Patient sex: M
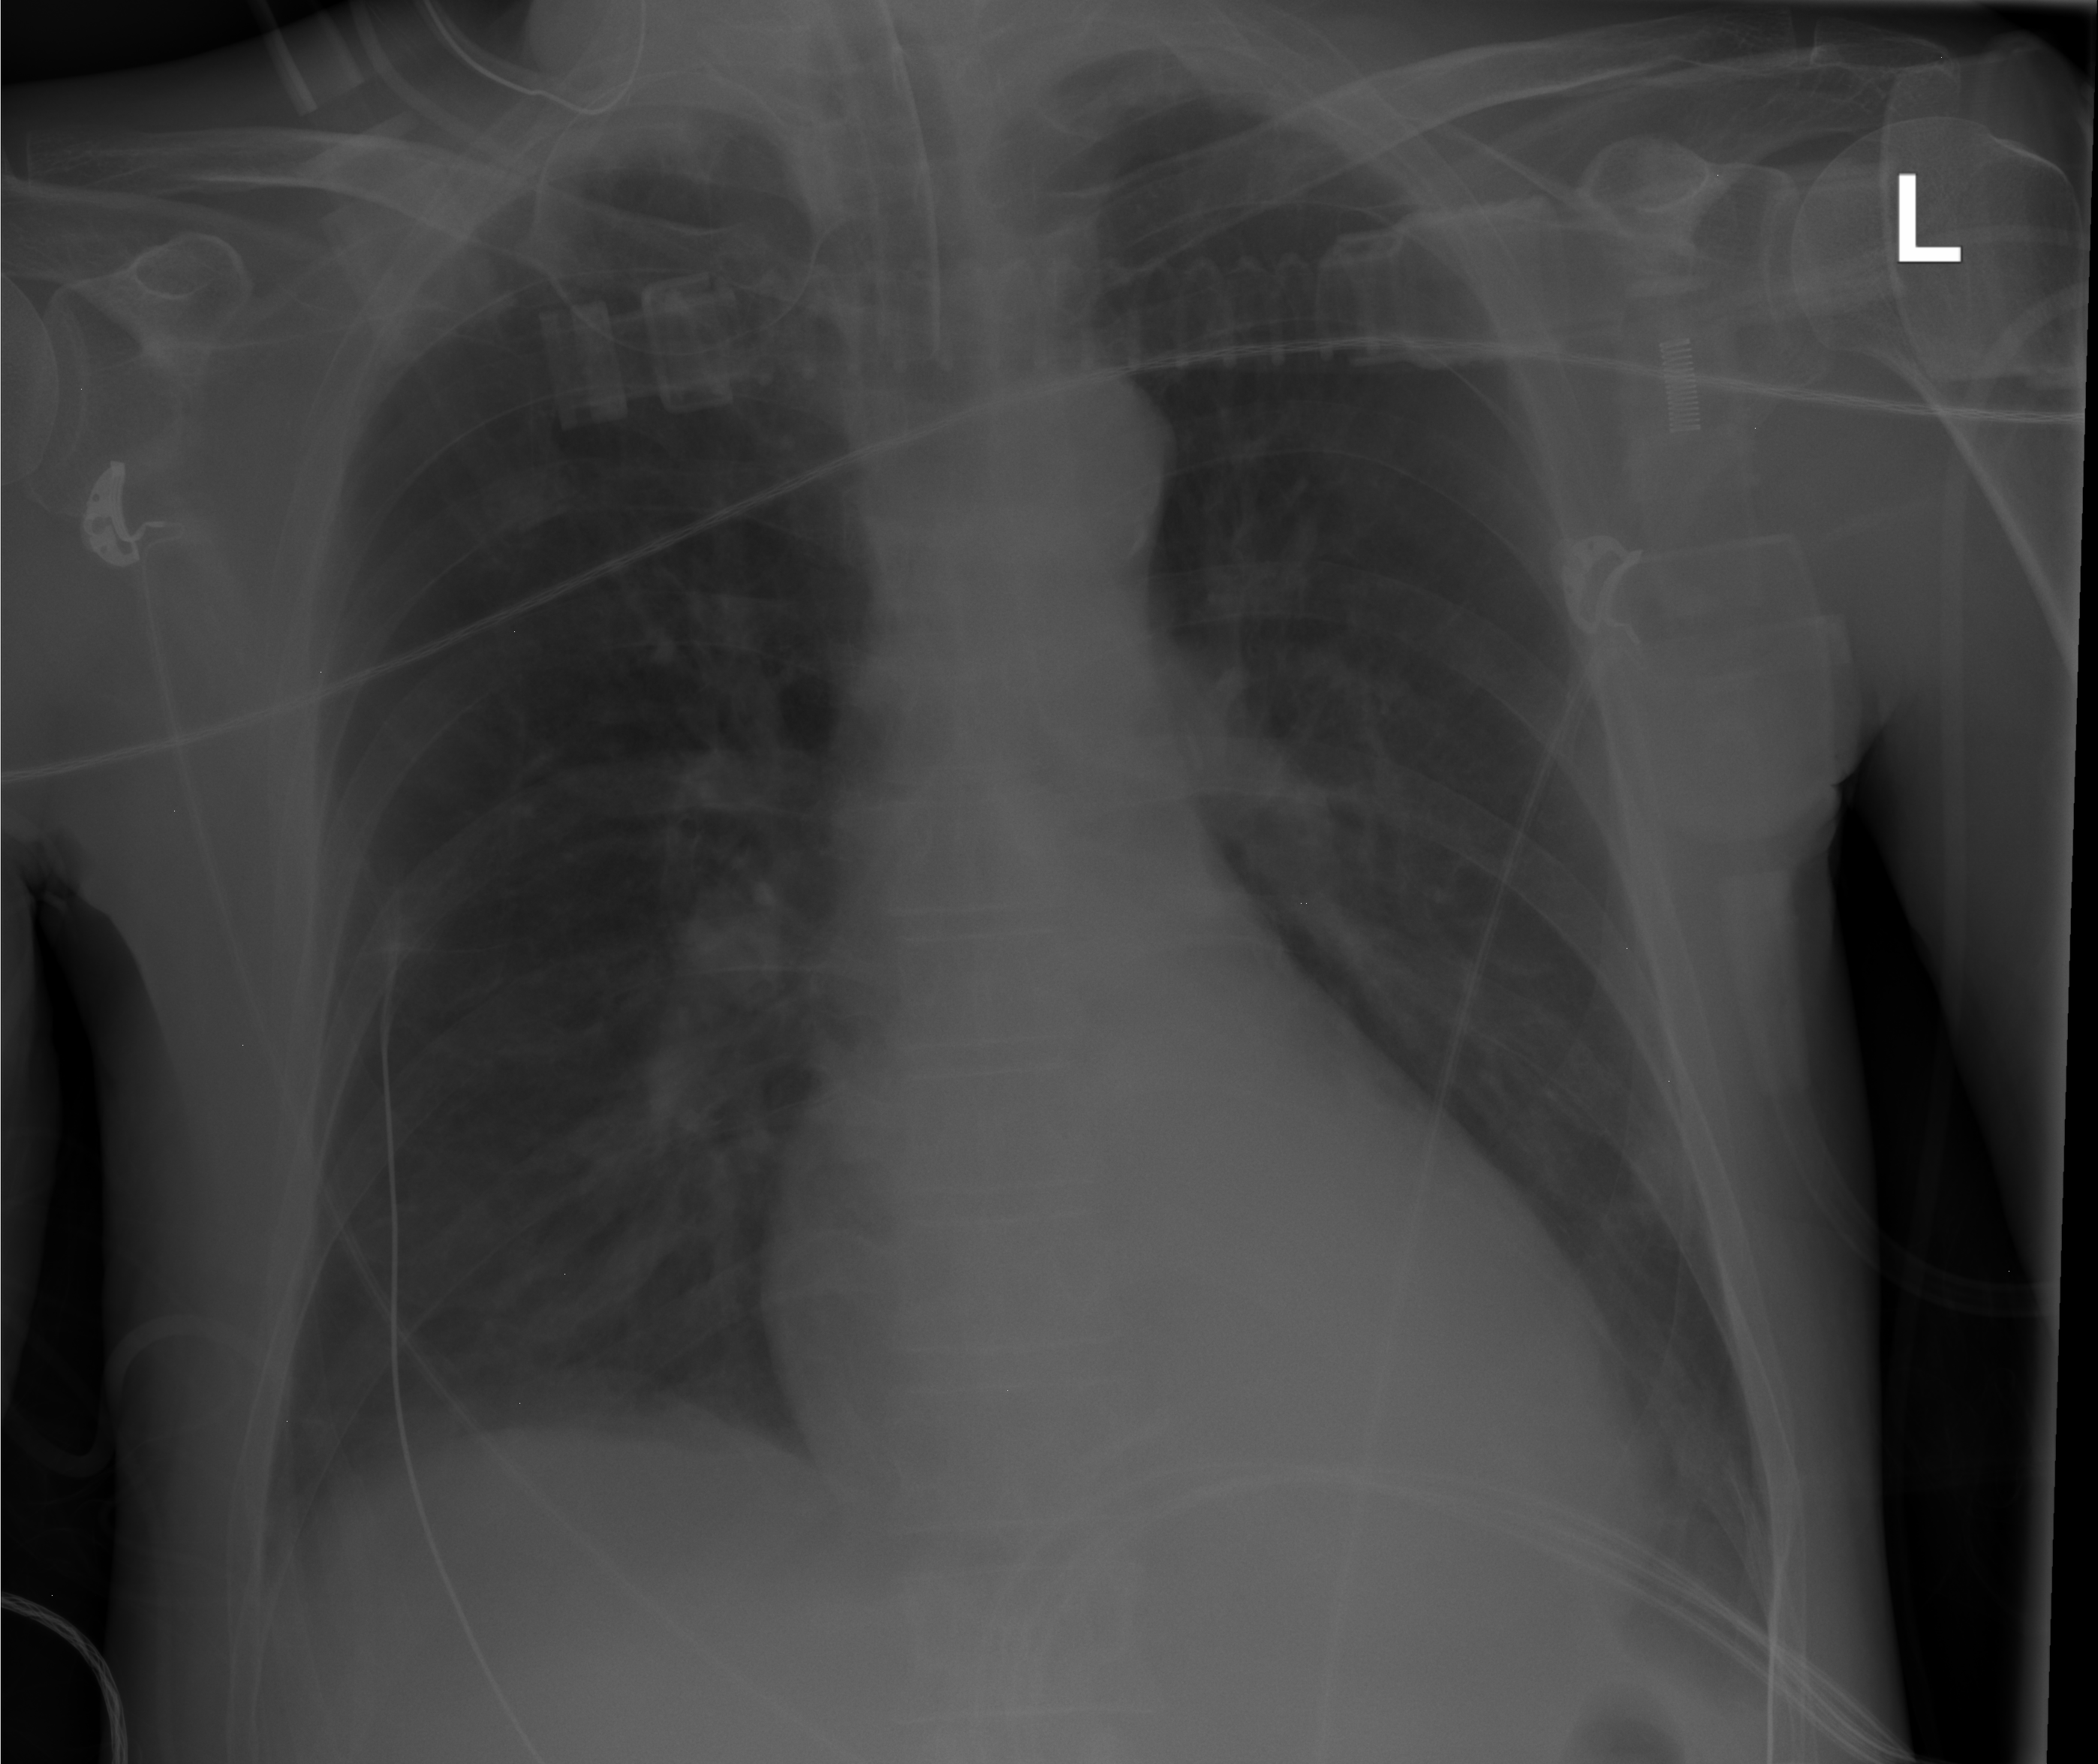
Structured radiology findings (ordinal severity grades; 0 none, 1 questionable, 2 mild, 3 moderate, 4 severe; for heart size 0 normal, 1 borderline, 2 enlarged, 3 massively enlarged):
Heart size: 1
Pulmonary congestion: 0
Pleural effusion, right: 0
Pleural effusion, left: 2
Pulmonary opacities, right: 0
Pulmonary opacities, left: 0
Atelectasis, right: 0
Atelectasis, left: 2